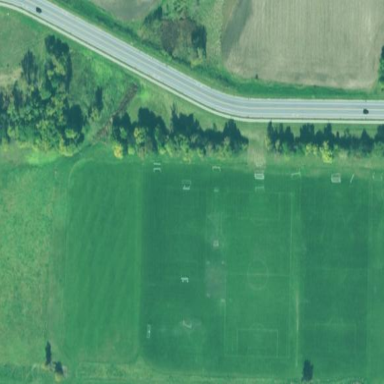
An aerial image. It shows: Soccer pitch for outdoor sports and leisure activities.